Interaction volume radius: 10 \u00c5
Interaction volume height: 10 \u00c5
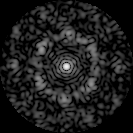
Disorder parameter: 0.7019